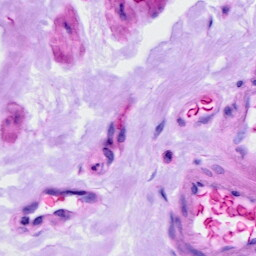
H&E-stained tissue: Ovarian